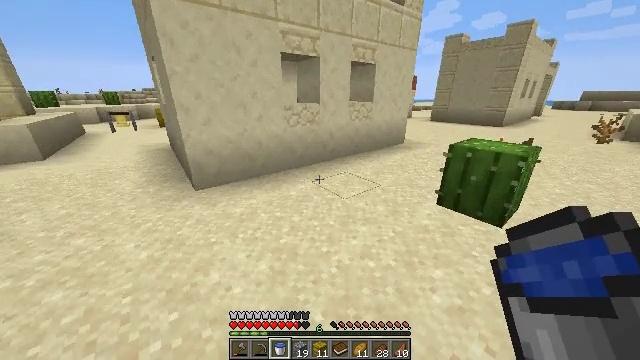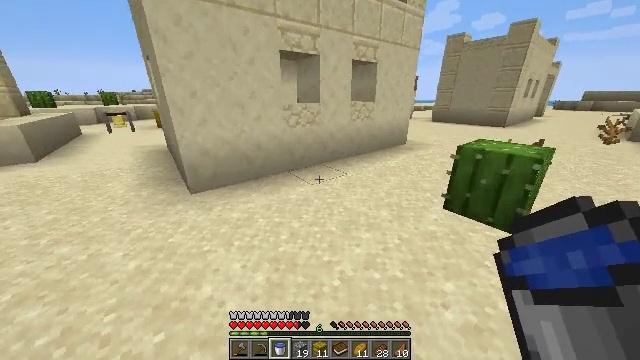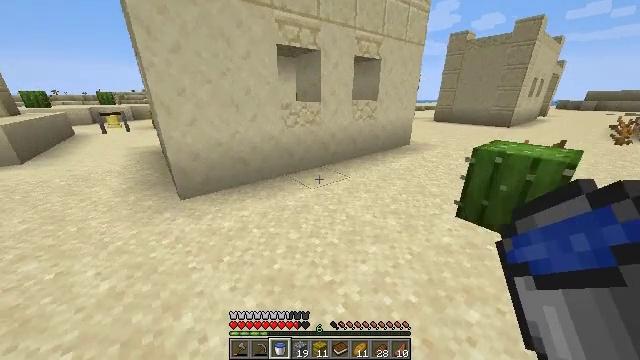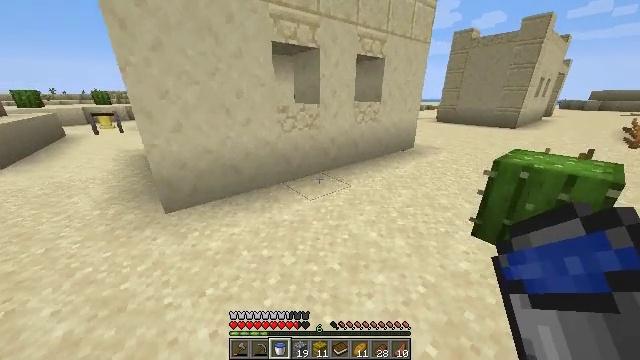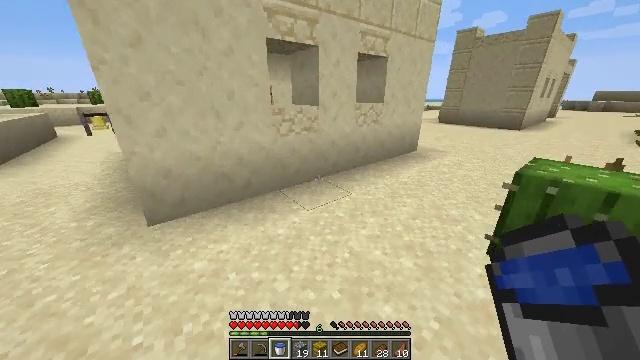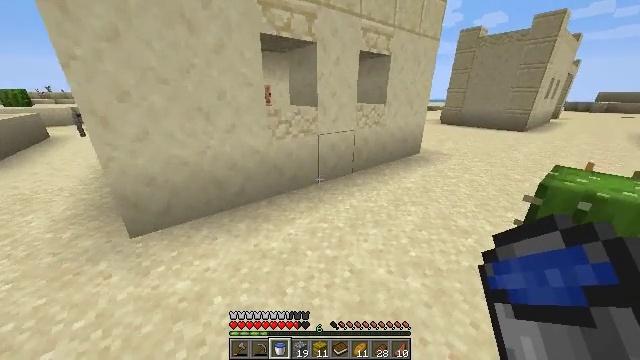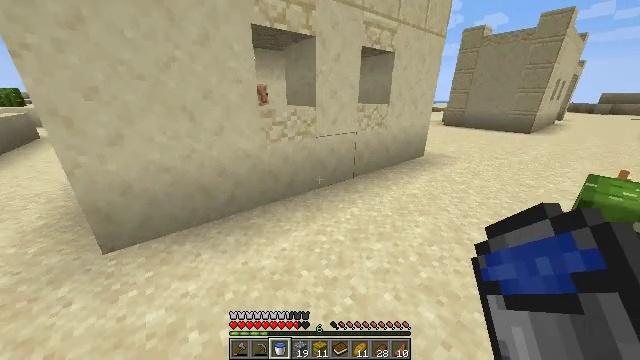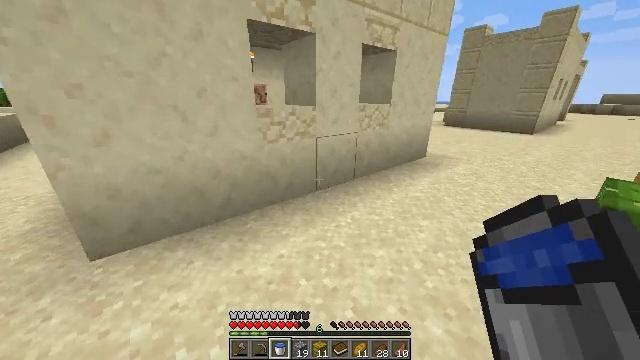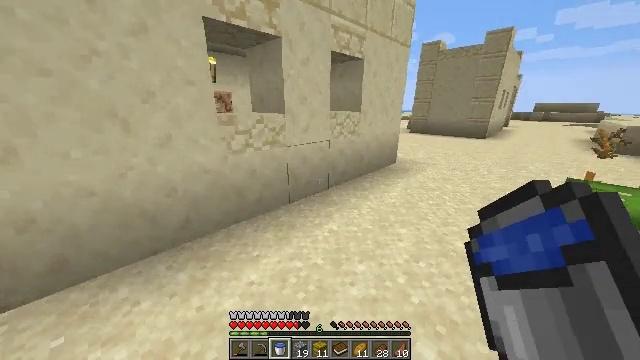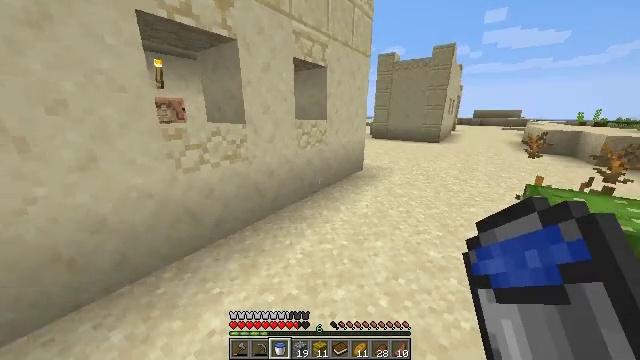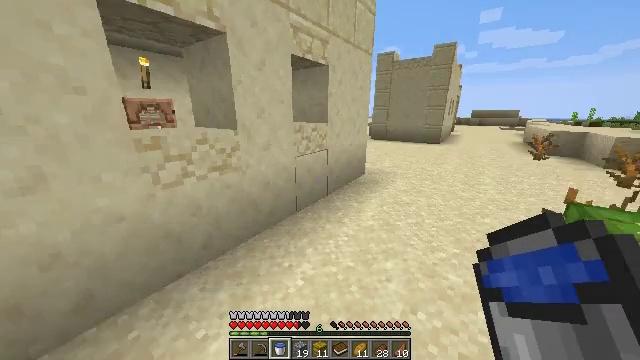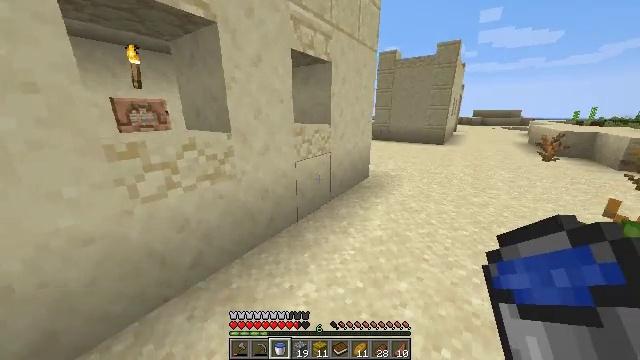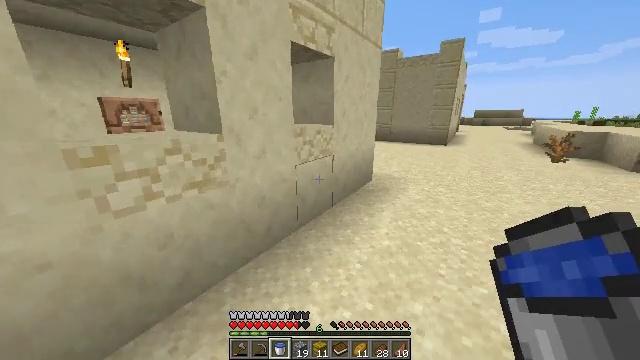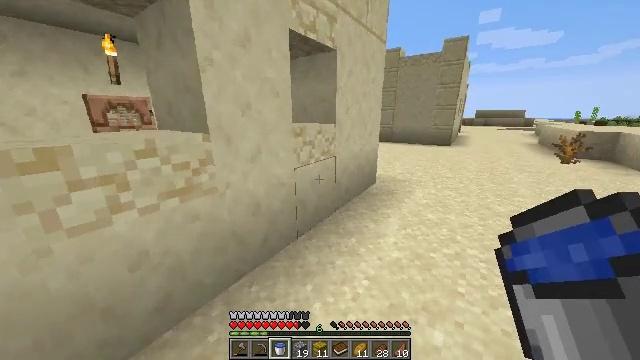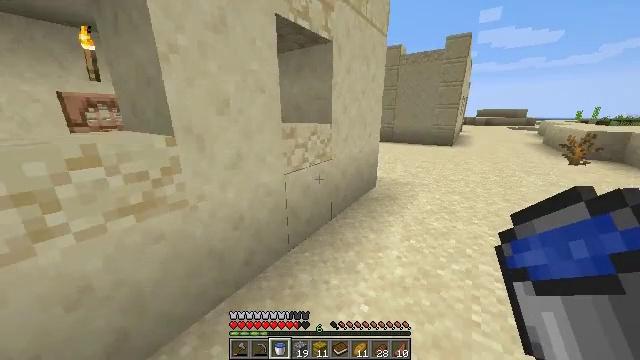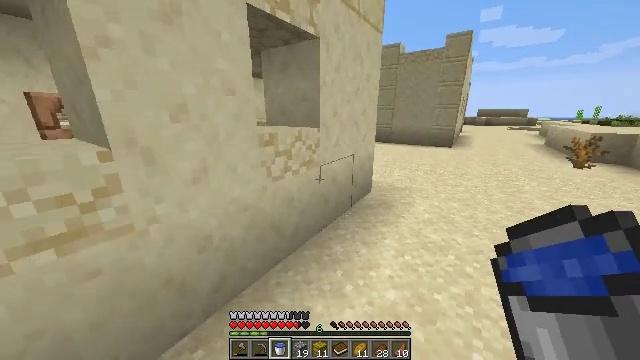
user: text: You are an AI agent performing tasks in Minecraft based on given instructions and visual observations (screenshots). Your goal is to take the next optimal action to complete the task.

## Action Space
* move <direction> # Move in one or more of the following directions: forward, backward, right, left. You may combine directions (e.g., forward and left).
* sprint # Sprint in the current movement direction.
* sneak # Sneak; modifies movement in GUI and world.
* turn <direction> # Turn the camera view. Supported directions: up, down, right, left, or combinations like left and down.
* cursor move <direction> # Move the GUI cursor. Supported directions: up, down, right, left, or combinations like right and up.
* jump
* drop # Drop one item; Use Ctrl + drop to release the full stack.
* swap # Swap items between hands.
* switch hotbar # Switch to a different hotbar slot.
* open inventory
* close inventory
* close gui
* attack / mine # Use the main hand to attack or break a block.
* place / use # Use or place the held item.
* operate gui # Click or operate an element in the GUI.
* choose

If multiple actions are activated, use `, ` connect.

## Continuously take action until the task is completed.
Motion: motion action
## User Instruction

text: Attack the potted cactus to pick it up.
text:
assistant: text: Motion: move forward, sprint
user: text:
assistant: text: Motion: move forward, sprint
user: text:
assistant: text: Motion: move forward, sprint
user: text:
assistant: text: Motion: move forward, sprint
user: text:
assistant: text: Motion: move forward, sprint
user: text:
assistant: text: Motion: move forward, sprint
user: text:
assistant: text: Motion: move forward, sprint
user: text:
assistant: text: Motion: move forward, sprint, turn right and up
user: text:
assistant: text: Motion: move forward, sprint, turn right and up
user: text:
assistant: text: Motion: move forward, sprint
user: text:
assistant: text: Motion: move forward, sprint
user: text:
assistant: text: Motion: move forward, sprint
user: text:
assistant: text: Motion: move forward, sprint
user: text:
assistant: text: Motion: move forward and move right, sprint
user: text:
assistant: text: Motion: move forward and move right, sprint
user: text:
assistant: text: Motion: move forward and move right, sprint
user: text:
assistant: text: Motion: move forward and move right, sprint
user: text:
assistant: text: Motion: move forward and move right, sprint
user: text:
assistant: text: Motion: move forward, sprint, turn left
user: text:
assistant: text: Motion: move forward, sprint, turn left and down
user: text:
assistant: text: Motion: move forward, sprint, turn left and down
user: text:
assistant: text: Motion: move forward and move right, sprint
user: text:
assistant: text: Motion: move forward and move right, sprint
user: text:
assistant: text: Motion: move forward and move right, sprint
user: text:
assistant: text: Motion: move forward and move right, sprint
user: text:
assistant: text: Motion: move forward and move right, sprint, turn left and up
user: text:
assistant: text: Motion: move forward and move right, sprint, turn left and up
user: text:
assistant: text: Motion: move forward and move right, sprint, turn left
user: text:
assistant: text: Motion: move forward and move right, sprint
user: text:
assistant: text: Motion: move forward and move right, sprint